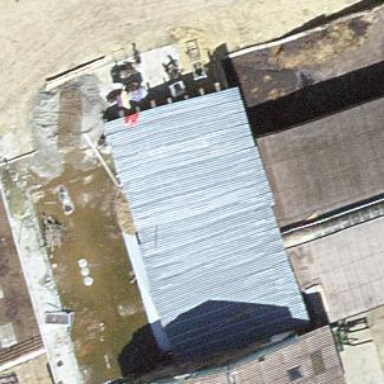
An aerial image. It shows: Farm building.